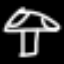
Label: mushroom